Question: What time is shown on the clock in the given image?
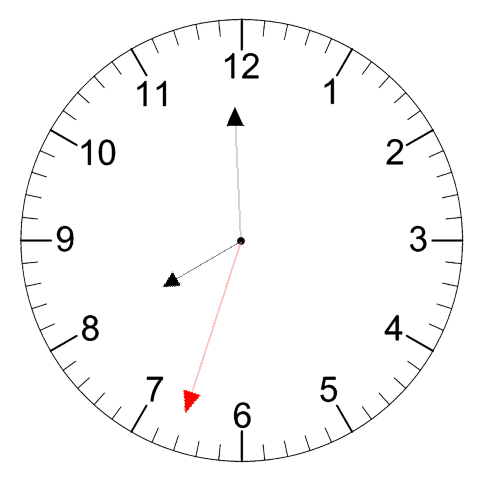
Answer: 07:59:33